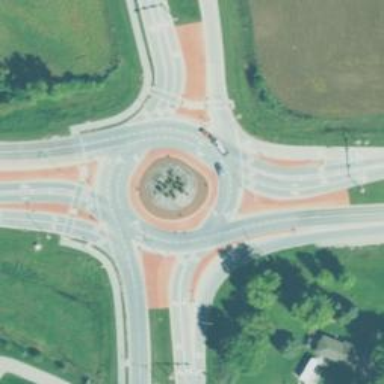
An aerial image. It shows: Roundabout on primary highway.